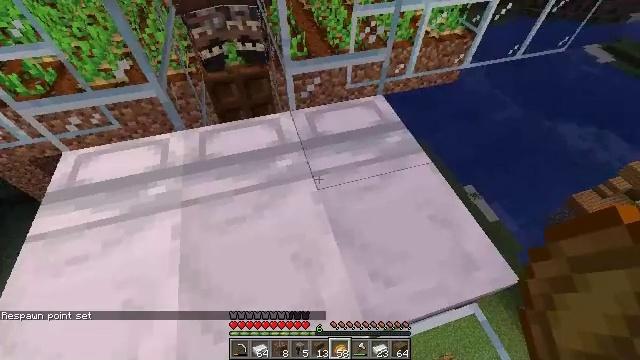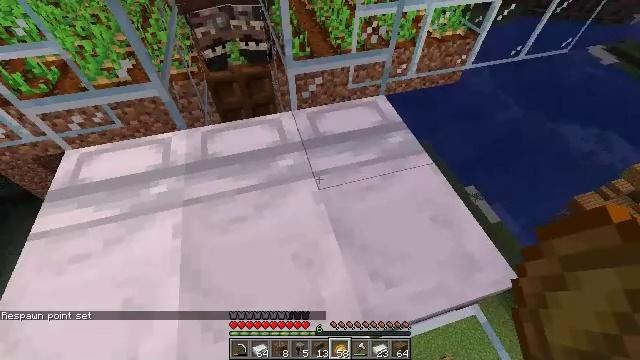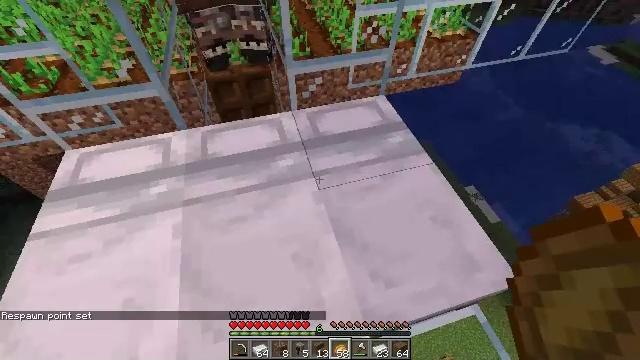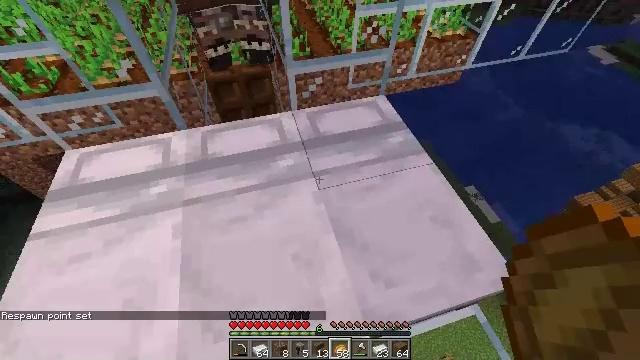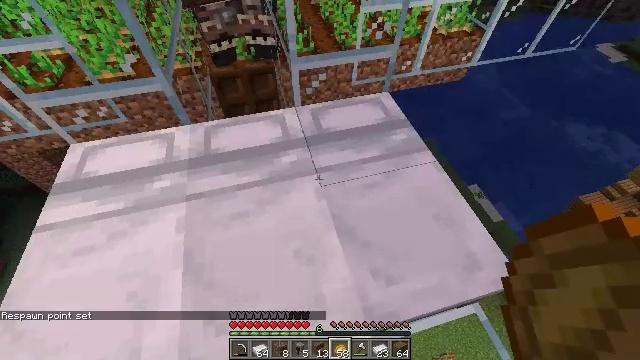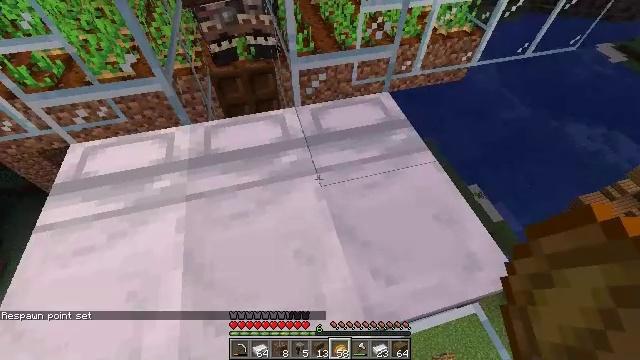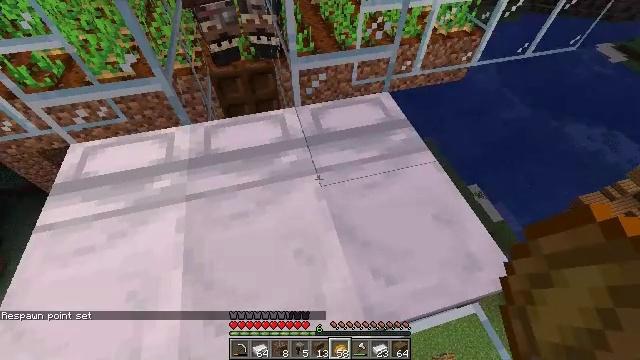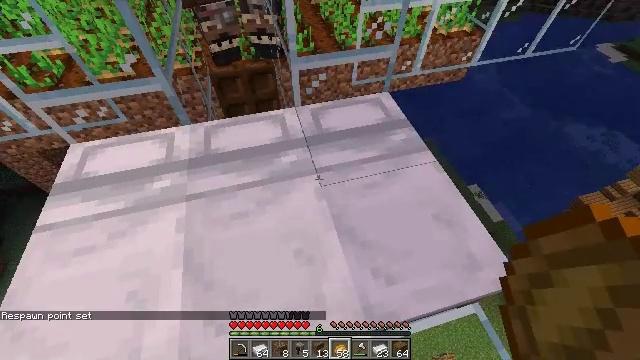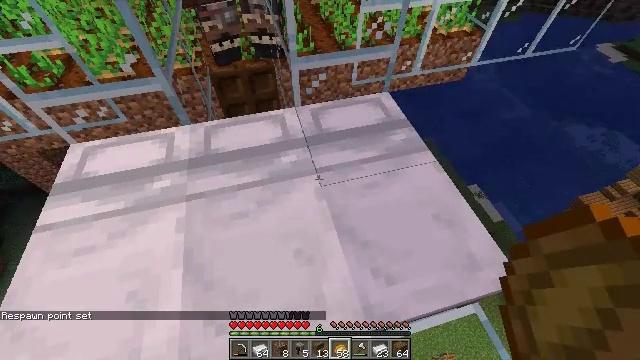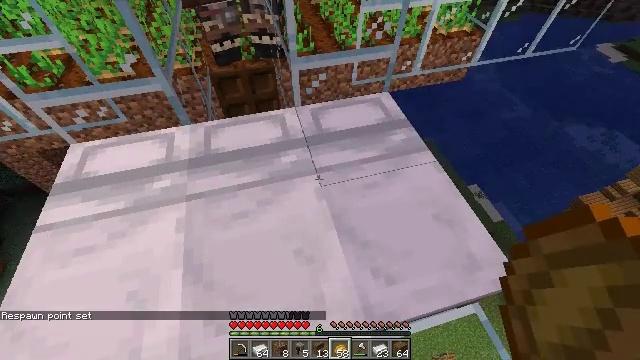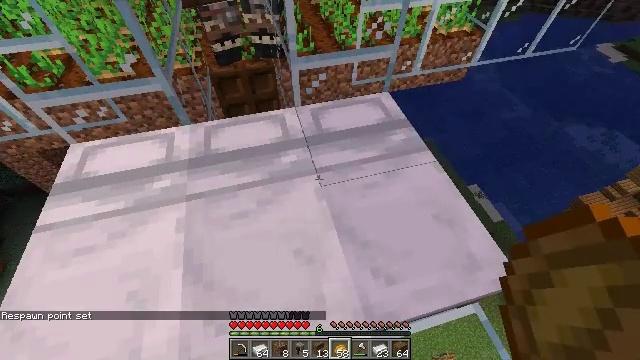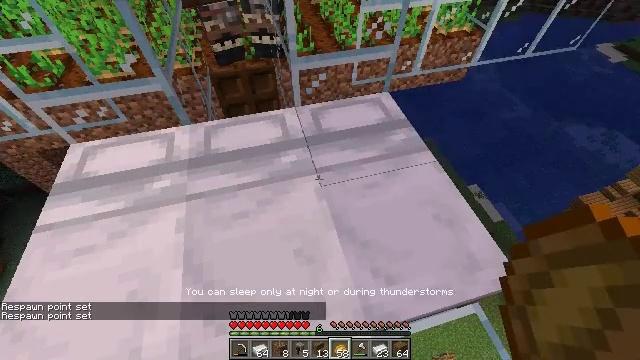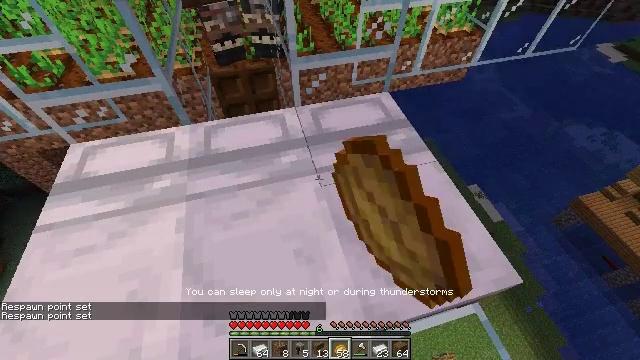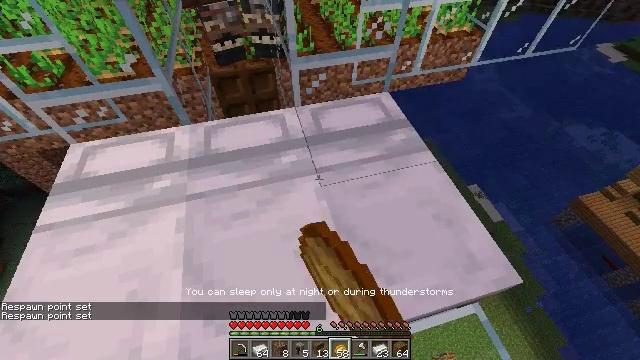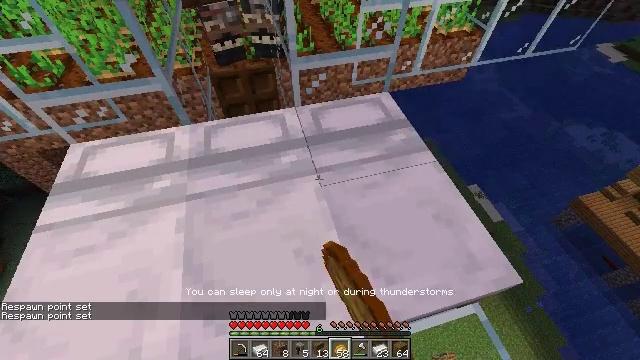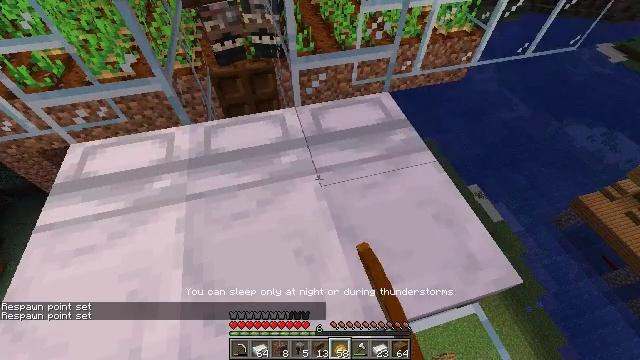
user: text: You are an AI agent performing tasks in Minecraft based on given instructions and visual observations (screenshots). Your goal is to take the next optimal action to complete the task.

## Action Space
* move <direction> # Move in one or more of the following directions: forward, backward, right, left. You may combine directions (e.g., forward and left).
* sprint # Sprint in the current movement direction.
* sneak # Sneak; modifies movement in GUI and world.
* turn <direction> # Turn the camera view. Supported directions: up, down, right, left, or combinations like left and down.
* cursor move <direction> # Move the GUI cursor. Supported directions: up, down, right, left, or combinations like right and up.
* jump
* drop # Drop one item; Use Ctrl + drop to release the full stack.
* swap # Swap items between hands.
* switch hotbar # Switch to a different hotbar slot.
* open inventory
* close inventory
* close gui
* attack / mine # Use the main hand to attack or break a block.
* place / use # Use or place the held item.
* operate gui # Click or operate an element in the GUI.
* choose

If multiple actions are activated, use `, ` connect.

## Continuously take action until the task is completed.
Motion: motion action
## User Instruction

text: Mine the smithing table.
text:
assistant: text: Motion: no_op
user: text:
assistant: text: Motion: no_op
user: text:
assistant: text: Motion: no_op
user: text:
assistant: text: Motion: no_op
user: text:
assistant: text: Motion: no_op
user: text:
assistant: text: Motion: use / place
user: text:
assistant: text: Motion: use / place
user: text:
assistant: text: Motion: use / place
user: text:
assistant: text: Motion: use / place
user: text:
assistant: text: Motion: no_op
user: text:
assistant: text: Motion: no_op
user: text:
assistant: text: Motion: no_op
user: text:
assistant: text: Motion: no_op
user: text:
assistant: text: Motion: no_op
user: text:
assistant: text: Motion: no_op
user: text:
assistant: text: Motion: no_op
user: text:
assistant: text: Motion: no_op
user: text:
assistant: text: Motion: turn left and down
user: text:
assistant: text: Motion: turn left and down
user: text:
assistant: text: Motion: turn left and down
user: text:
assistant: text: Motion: turn left and down
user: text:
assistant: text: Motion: turn left
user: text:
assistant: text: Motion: no_op
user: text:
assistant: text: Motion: no_op
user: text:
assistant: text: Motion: no_op
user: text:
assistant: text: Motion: turn left
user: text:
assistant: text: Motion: turn left and up
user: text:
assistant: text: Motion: turn left
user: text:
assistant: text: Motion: move left
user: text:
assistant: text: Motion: move left